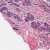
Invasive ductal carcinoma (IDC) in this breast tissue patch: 1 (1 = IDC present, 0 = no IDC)